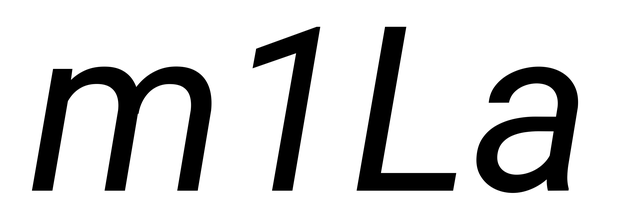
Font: Roboto-Italic_Italic